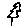
Label: tree